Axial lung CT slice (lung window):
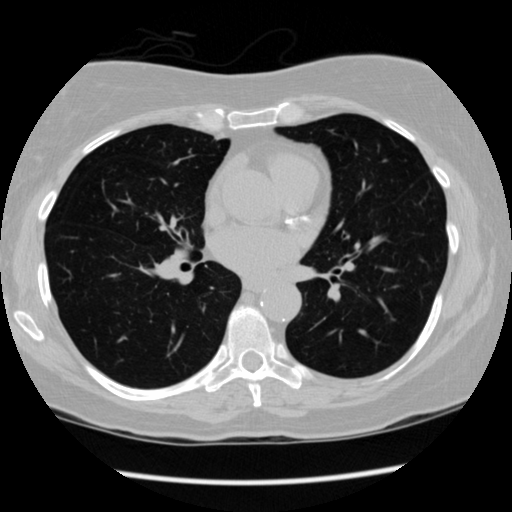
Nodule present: no